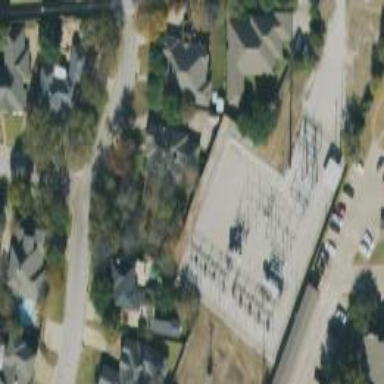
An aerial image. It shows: Outdoor distribution level power substation.